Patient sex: M
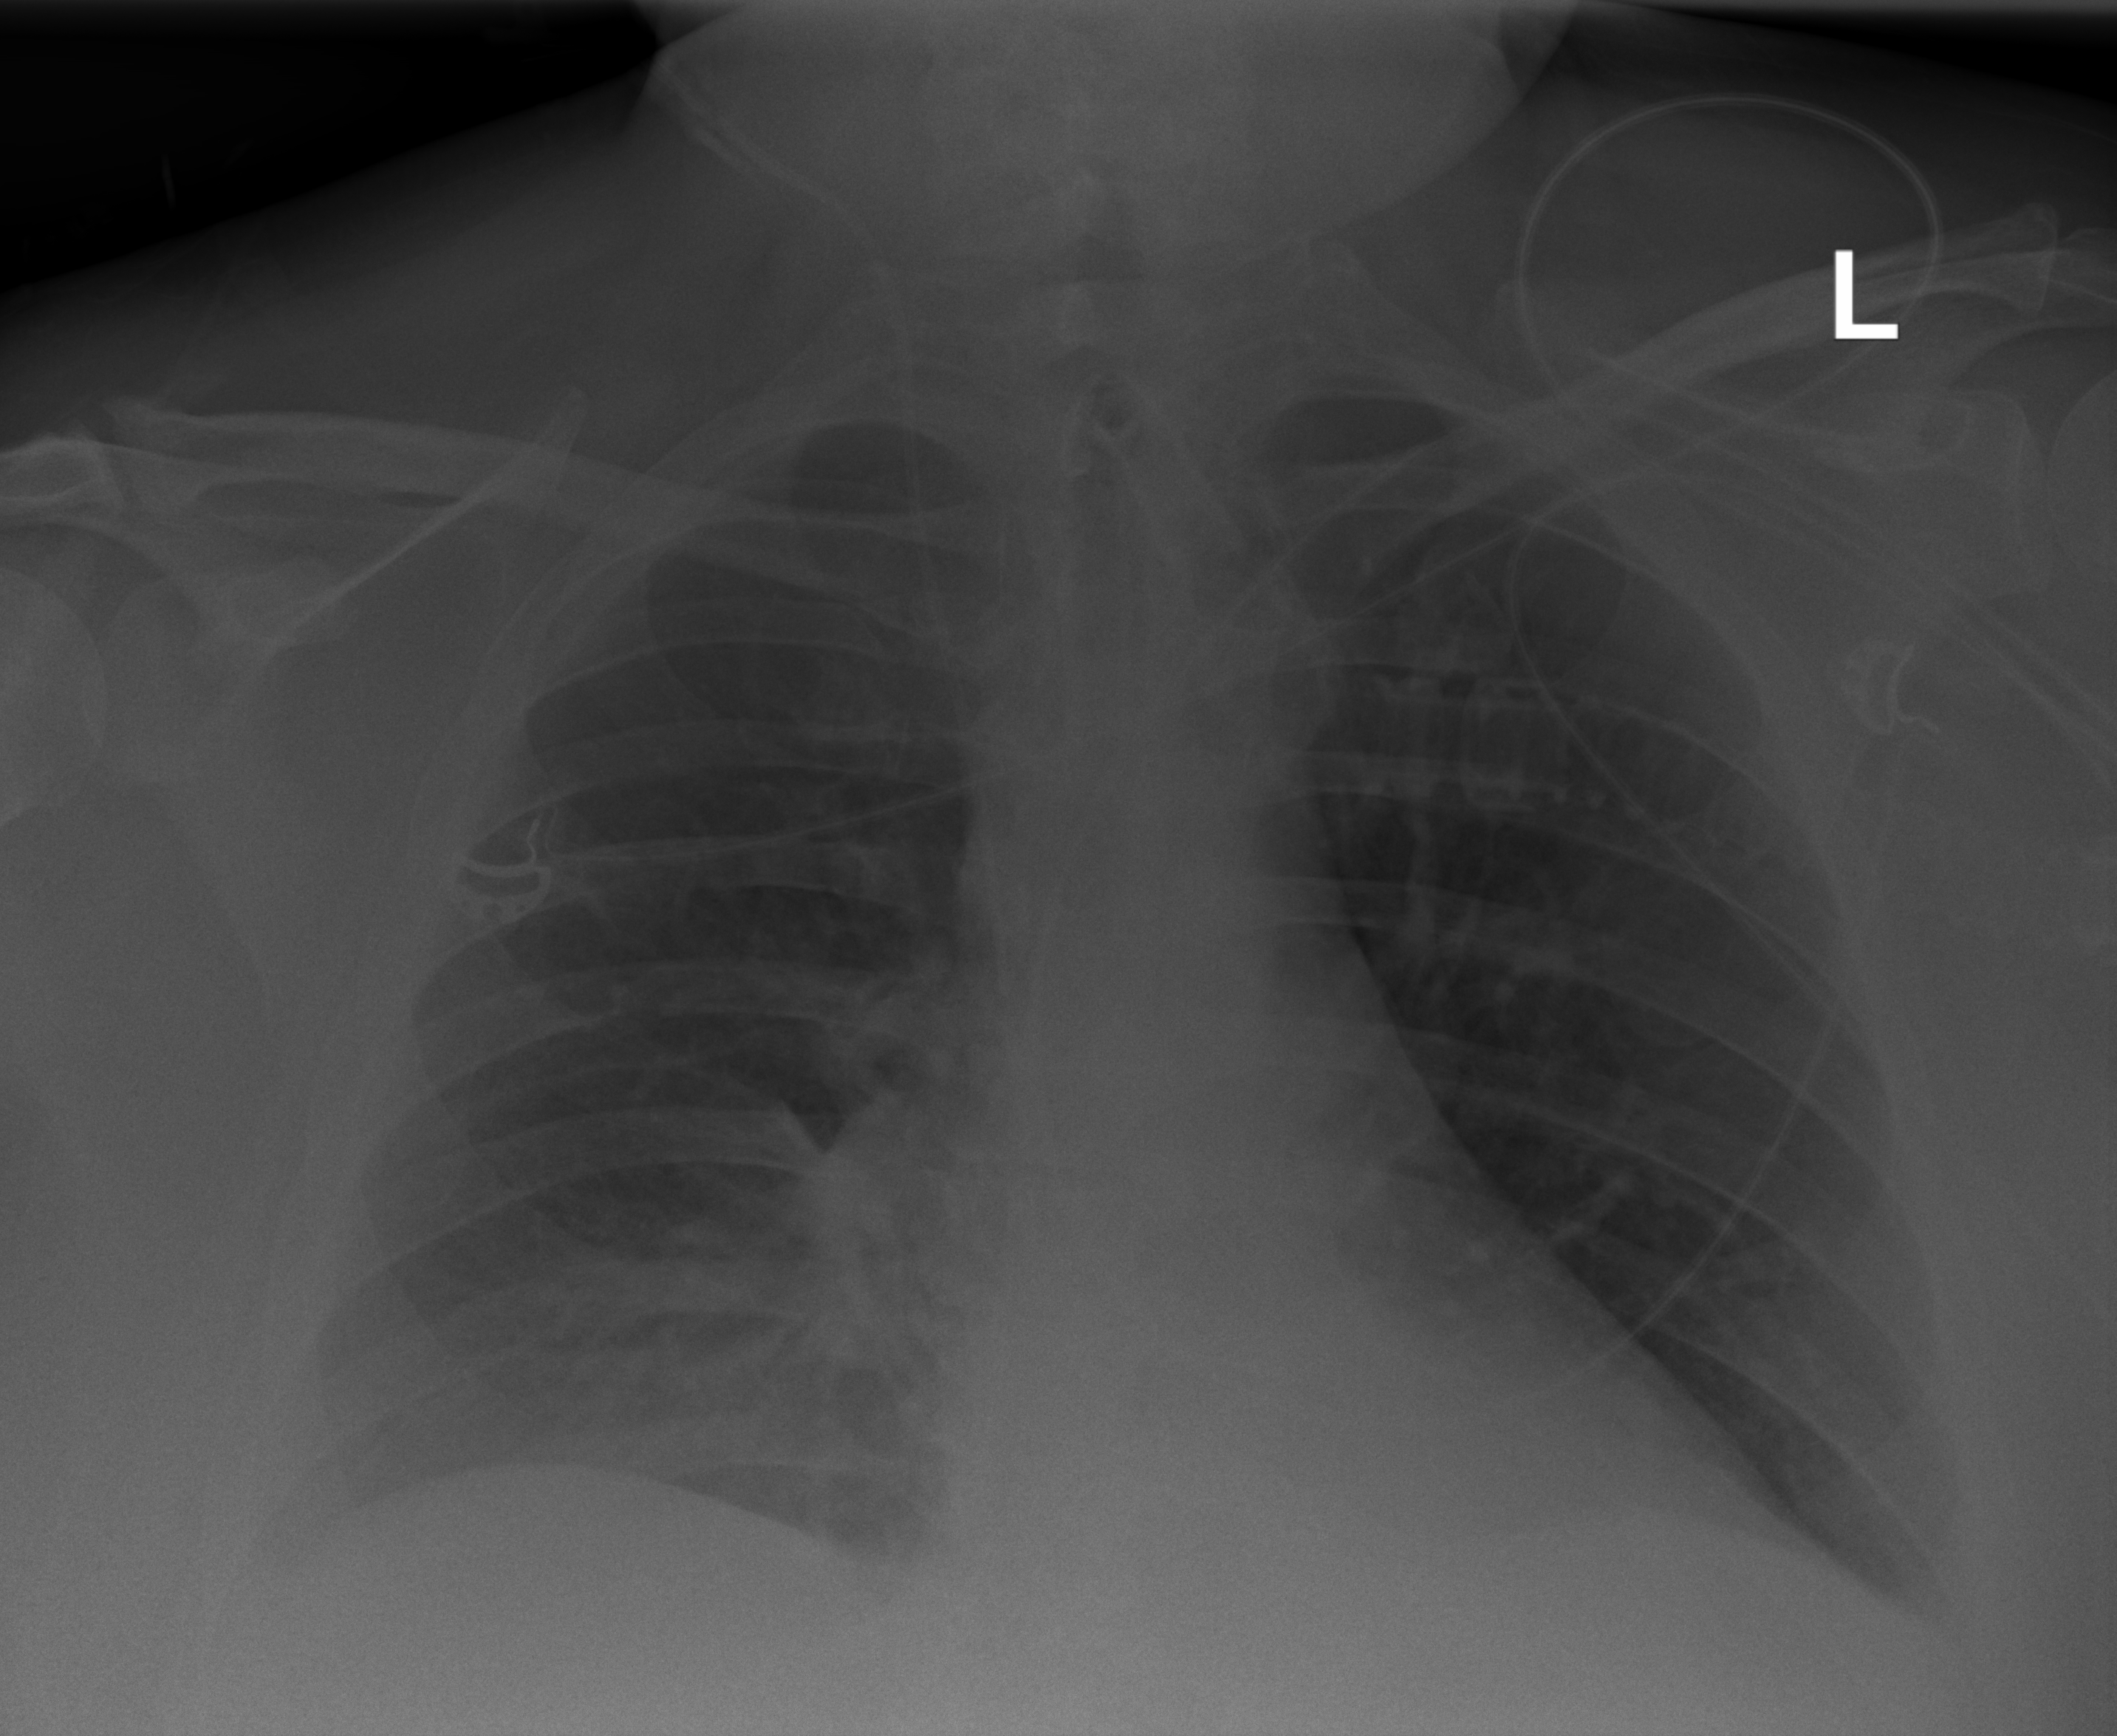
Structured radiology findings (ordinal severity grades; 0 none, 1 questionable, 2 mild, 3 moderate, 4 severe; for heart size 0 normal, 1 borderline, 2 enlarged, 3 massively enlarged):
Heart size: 0
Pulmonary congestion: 0
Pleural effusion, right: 2
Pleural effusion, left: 2
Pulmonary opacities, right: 2
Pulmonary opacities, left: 0
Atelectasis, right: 2
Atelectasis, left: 0